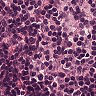
Metastatic tissue present: no